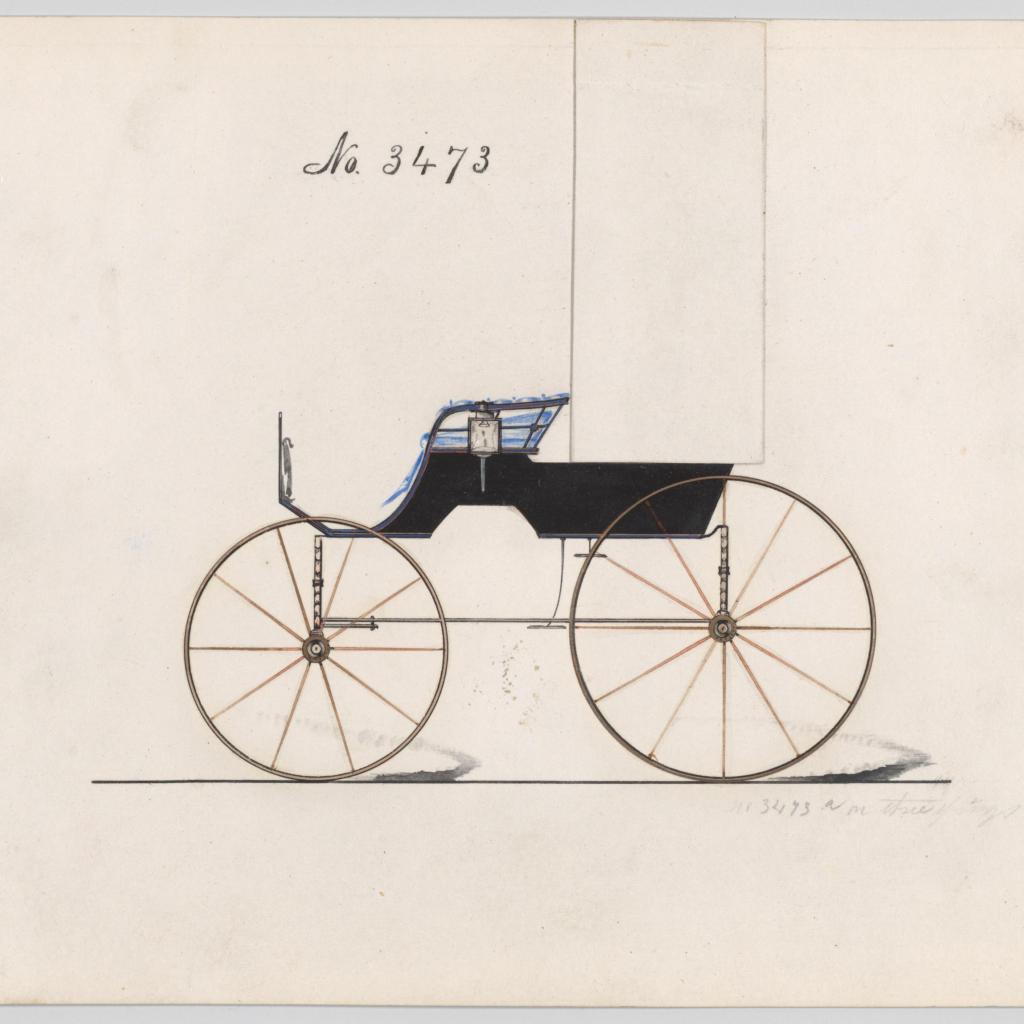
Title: Design for T-Cart, no. 3473
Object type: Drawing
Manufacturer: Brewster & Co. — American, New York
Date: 1878
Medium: Pen and black ink watercolor and gouache with gum arabic
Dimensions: Sheet: 6 1/4 × 9 in. (15.9 × 22.9 cm)
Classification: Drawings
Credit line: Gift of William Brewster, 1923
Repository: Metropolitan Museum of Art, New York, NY